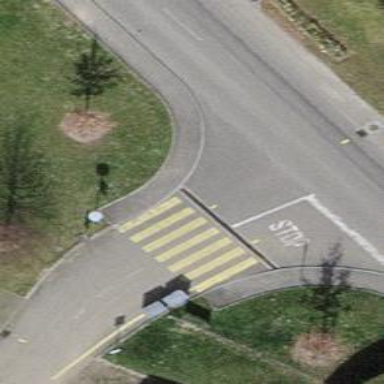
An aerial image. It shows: Marked zebra crossing on the road.